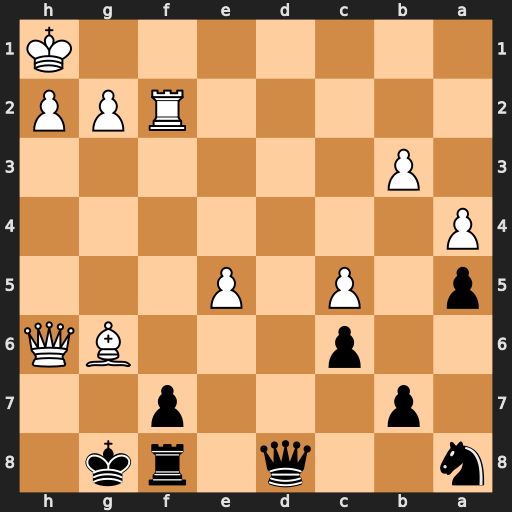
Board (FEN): n2q1rk1/1p3p2/2p3BQ/p1P1P3/P7/1P6/5RPP/7K
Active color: b
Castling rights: -
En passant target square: -
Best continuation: Qd1+ Rf1 Qxf1#